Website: apple
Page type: account-selection
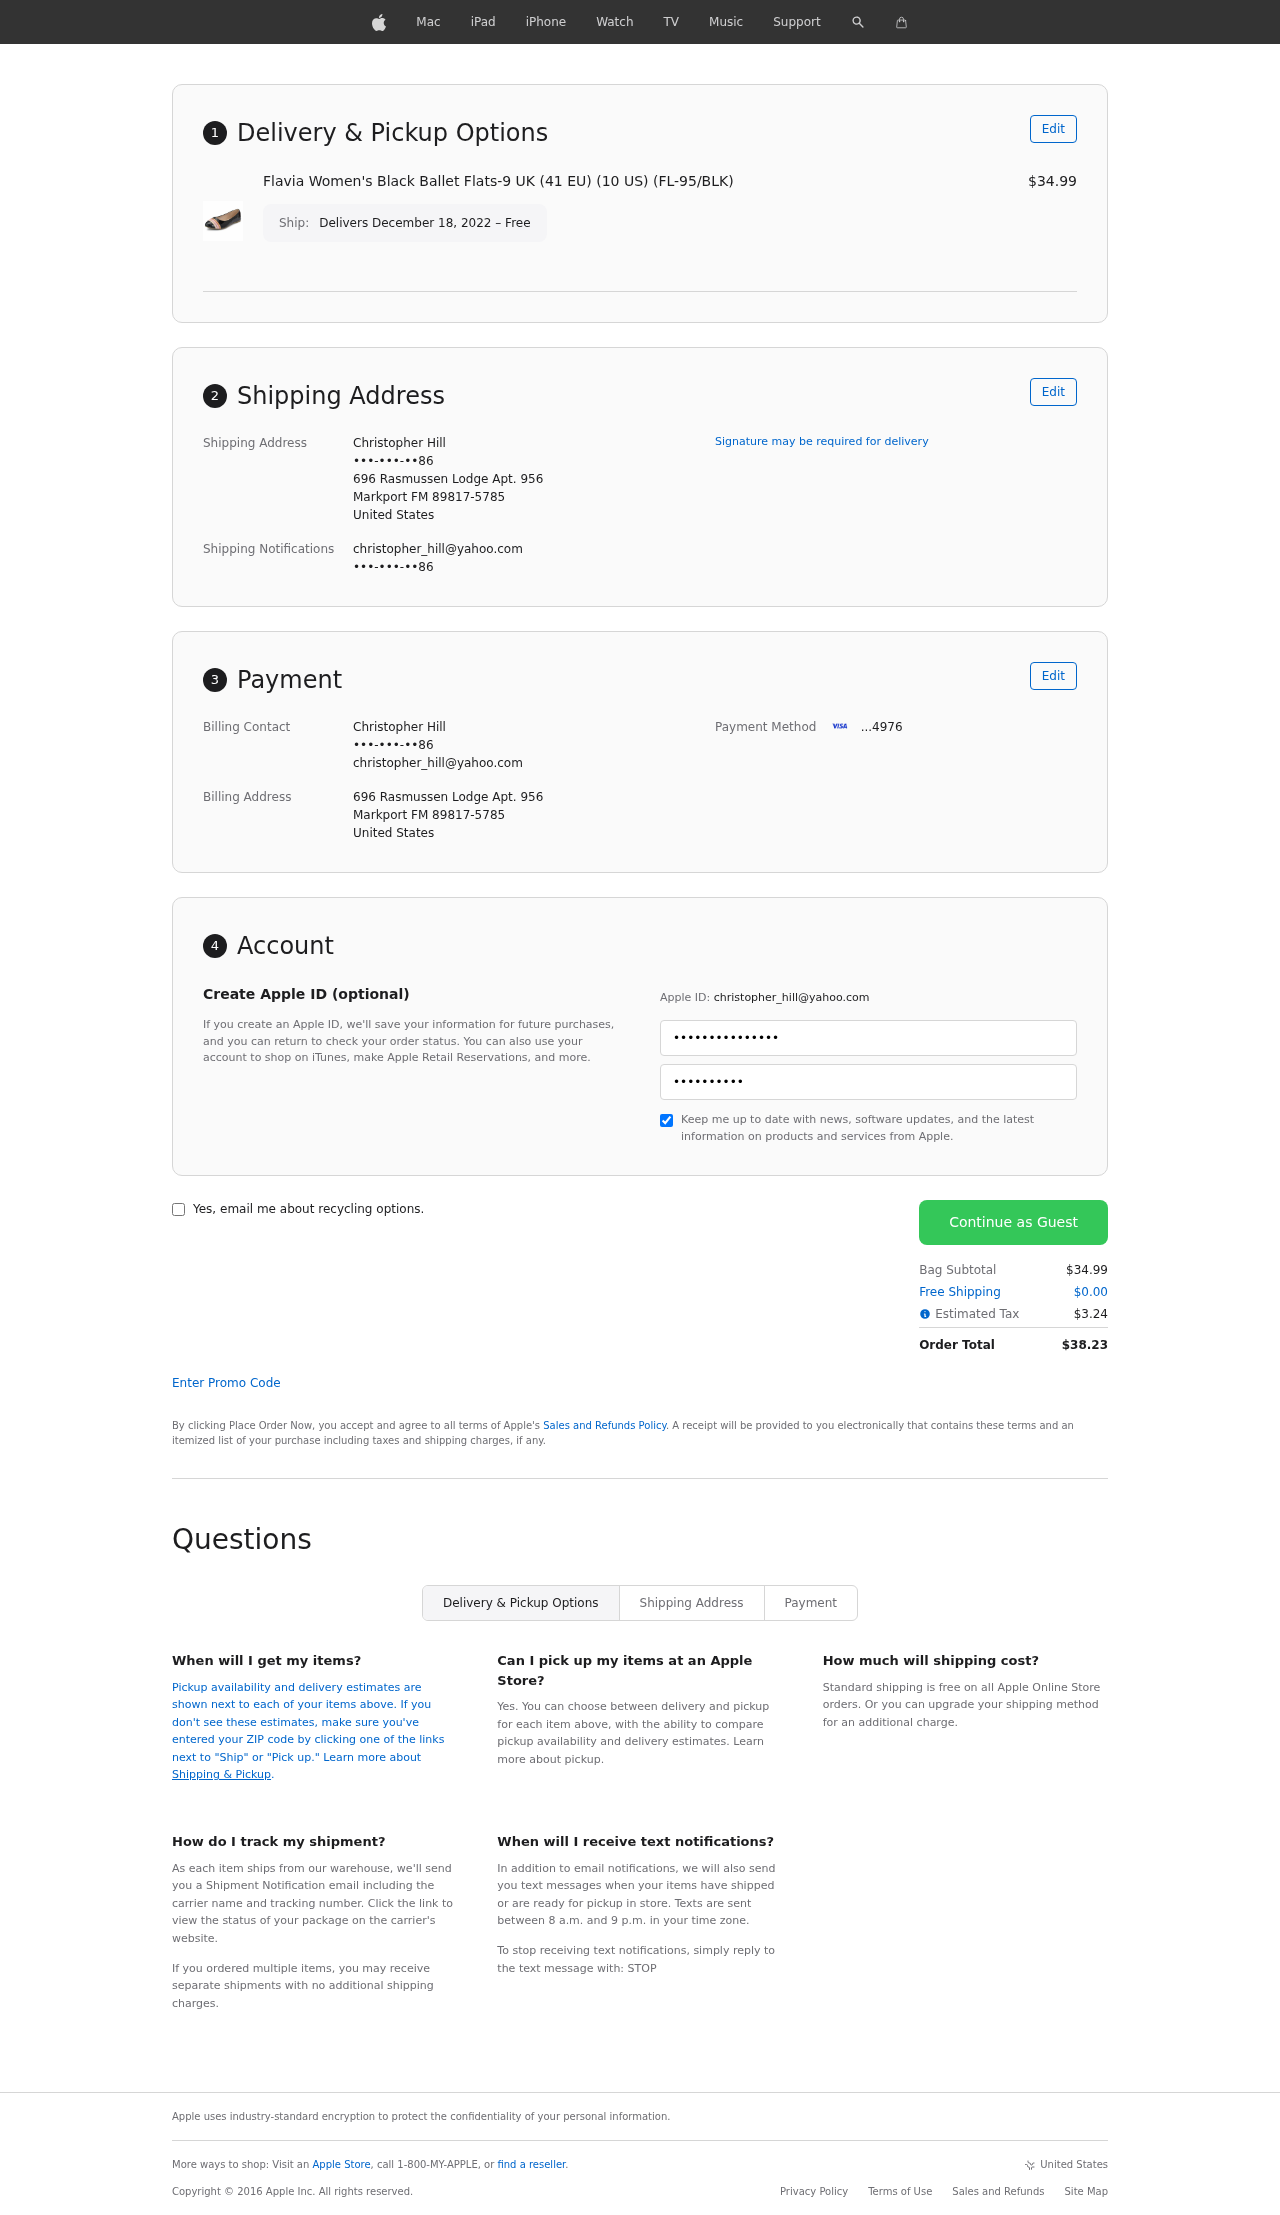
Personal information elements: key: PII_CARD_LAST4
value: ...4976
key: PII_CITY
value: Markport
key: PII_COUNTRY
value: United States
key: PII_EMAIL
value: christopher_hill@yahoo.com
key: PII_FULLNAME
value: Christopher Hill
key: PII_PHONE
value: •••-•••-••86
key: PII_POSTCODE_FULL
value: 89817-5785
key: PII_POSTCODE_FULL
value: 89817
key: PII_STATE_ABBR
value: FM
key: PII_STREET
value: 696 Rasmussen Lodge Apt. 956
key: PII_PHONE2
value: •••-•••-••86
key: PII_FIRSTNAME
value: Christopher
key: PII_LASTNAME
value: Hill
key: PII_FULLNAME2
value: Christopher Hill
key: PII_FULLNAME3
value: Christopher Hill
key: PII_FIRSTNAME2
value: Christopher
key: PII_FIRSTNAME3
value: Christopher
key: PII_LASTNAME2
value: Hill
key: PII_LASTNAME3
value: Hill
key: PII_FIRSTNAME_DERIVED
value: Christopher
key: PII_LASTNAME_DERIVED
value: Hill
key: PII_FULLNAME_DERIVED
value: Christopher Hill
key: PII_NAME_FULL_DERIVED
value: Christopher Hill
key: PII_PHONE3
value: •••-•••-••86
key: PII_EMAIL2
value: christopher_hill@yahoo.com
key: PII_EMAIL3
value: christopher_hill@yahoo.com
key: PII_STREET2
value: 696 Rasmussen Lodge Apt. 956
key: PII_STATE
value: FM
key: PII_POSTCODE
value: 89817
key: PII_POSTCODE_EXT
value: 5785
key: PII_POSTCODE_NUMERIC
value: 89817
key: PII_POSTCODE_EXT_NUMERIC
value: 5785
Product elements: key: PRODUCT1_NAME
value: Flavia Women's Black Ballet Flats-9 UK (41 EU) (10 US) (FL-95/BLK)
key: PRODUCT1_PRICE
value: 34.99
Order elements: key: ORDER_DELIVERY_DATE
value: Delivers December 18, 2022 – Free
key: ORDER_SUBTOTAL
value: $34.99
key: ORDER_SHIPPING_COST
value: $0.00
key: ORDER_TAX
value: $3.24
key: ORDER_TOTAL
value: $38.23